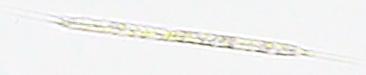
Label: Rhizosolenia